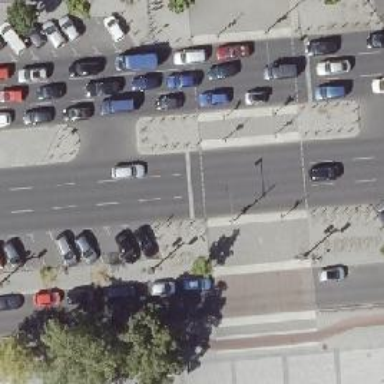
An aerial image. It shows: Asphalt footway with crossing controlled by traffic signals.